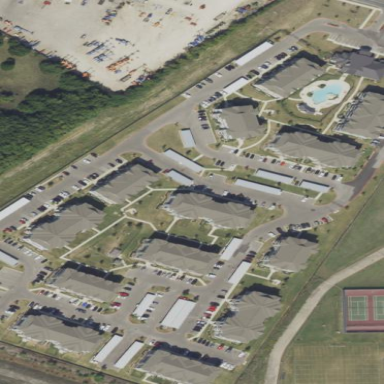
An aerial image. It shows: Residential area with apartments.